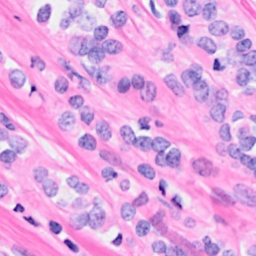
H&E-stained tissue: Breast